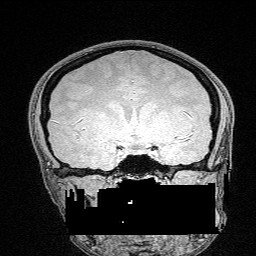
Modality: FLASH
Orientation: sagittal
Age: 25
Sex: female